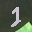
Label: 1